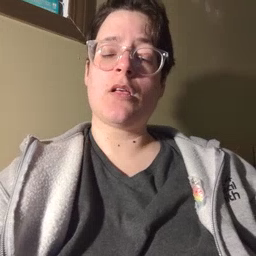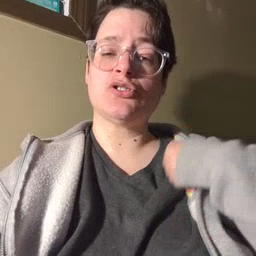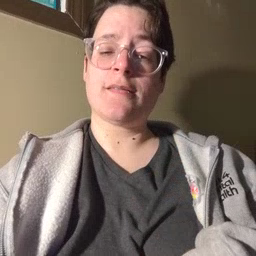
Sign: jacket